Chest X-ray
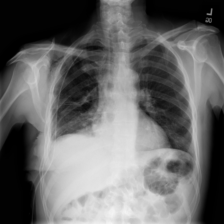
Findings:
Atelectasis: negative
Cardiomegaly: negative
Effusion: negative
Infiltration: negative
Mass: negative
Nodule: negative
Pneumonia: negative
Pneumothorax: positive
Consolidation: negative
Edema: negative
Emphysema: positive
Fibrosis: negative
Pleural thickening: negative
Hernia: negative